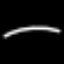
Label: airplane